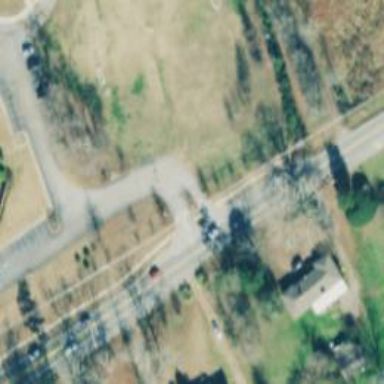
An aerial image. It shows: Unmarked crossing on the road.